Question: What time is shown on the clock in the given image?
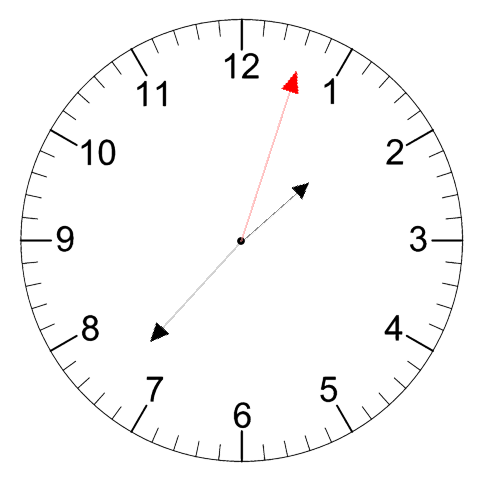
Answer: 01:37:03